Question: In my problem I have an opaque JPanel and another JPanel that is translucent(semi-transparent) which sits on the first JPanel. When I have added radio buttons onto the top JPanel. The problem is every time I enter mouse over the area of the label of each radio button(and every time I move mouse away from the label), it gets darker and darker.
'''
package trial;
import java.awt.Color;
import javax.swing.ButtonGroup;
import javax.swing.JFrame;
import javax.swing.JPanel;
import javax.swing.JRadioButton;
public class Test {
public static void main(String arg[]){
JFrame rootframe = new JFrame("Test panel");
rootframe.setSize(800, 550);
rootframe.setExtendedState(JFrame.MAXIMIZED_BOTH);
JPanel basePanel = new JPanel(); //fills rootFrame
basePanel.setOpaque(true);
basePanel.setBackground(Color.yellow );
JPanel panelContainingRadioButtons = new JPanel();//wraps radio buttons
panelContainingRadioButtons.setOpaque(true);
panelContainingRadioButtons.setBackground(new Color(0,0,0,100) );
ButtonGroup buttonGroup1 = new ButtonGroup();
JRadioButton jRadioButton1 = new JRadioButton();
jRadioButton1.setText("Text A...............................");
jRadioButton1.setOpaque(false);
jRadioButton1.setForeground( Color.white);
buttonGroup1.add(jRadioButton1);
JRadioButton jRadioButton2 = new JRadioButton();
jRadioButton2.setOpaque(false);
jRadioButton2.setForeground( Color.white);
buttonGroup1.add(jRadioButton2);
jRadioButton2.setText("Text B.......................");
JRadioButton jRadioButton3 = new JRadioButton();
jRadioButton3.setOpaque(false);
jRadioButton3.setForeground( Color.white);
buttonGroup1.add(jRadioButton3);
jRadioButton3.setText("Text C................................");
panelContainingRadioButtons.add(jRadioButton1);
panelContainingRadioButtons.add(jRadioButton2);
panelContainingRadioButtons.add(jRadioButton3);
basePanel.add(panelContainingRadioButtons);
rootframe.add(basePanel);
rootframe.setVisible(true);
}
}
'''
I believe this is not a problem with radio buttons because, in another occasion I have observed that under same conditions, if I added a JLabel to the top JPanel, and add listeners to the top Panel so that the color of the text of jLabel will change when the mouse is hovered over, and reset to orginal color when the mouse exits, the text gets redrawn in different places as in the image below:-

If necessary I will post that code too. I think it is the same problem that is there in both cases.
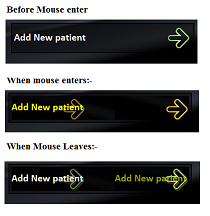
Answer: You get these painting artifacts probably because of transparent color that is used for a background. JComponents do not support transparent colors as background colors. Here is a good <URL> by @camickr that explains in details the issue and also provides an alternative solution.